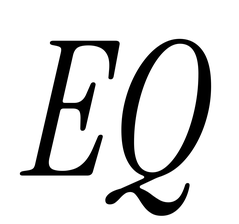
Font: InstrumentSerif-Italic